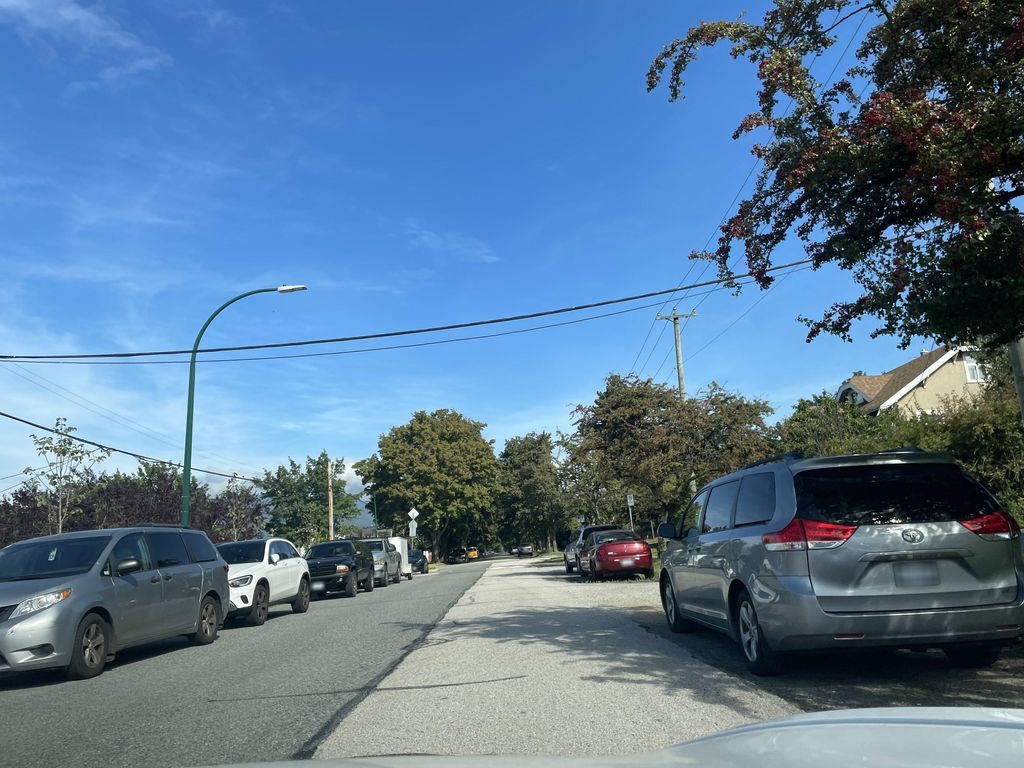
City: vancouver